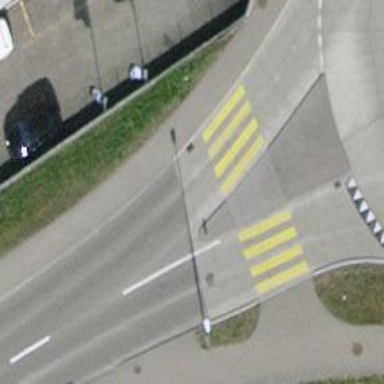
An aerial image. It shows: Uncontrolled footway crossing with zebra crossing reference. There is island at the crossing.